Question: My software depends on the <URL> to be installed on windows pc
Using C# How do I check if the unicode is installed on the pc?

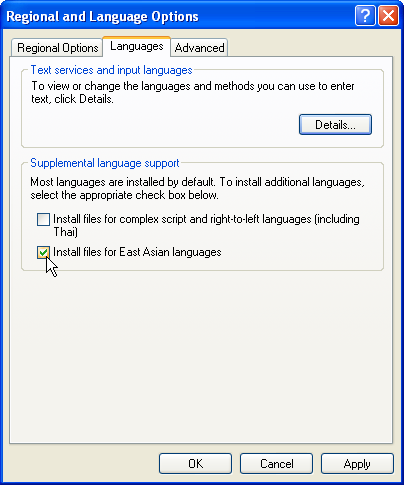
Answer: You can use 'IsValidLocale' with the locale ID that you want.
And you can build the locale using 'MAKELCID' and the language codes in WinNT.h (for instance 0x439 is Hindi, 'MAKELCID(LANG_HINDI,SUBLANG_DEFAULT)')